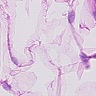
Metastatic tissue present: no